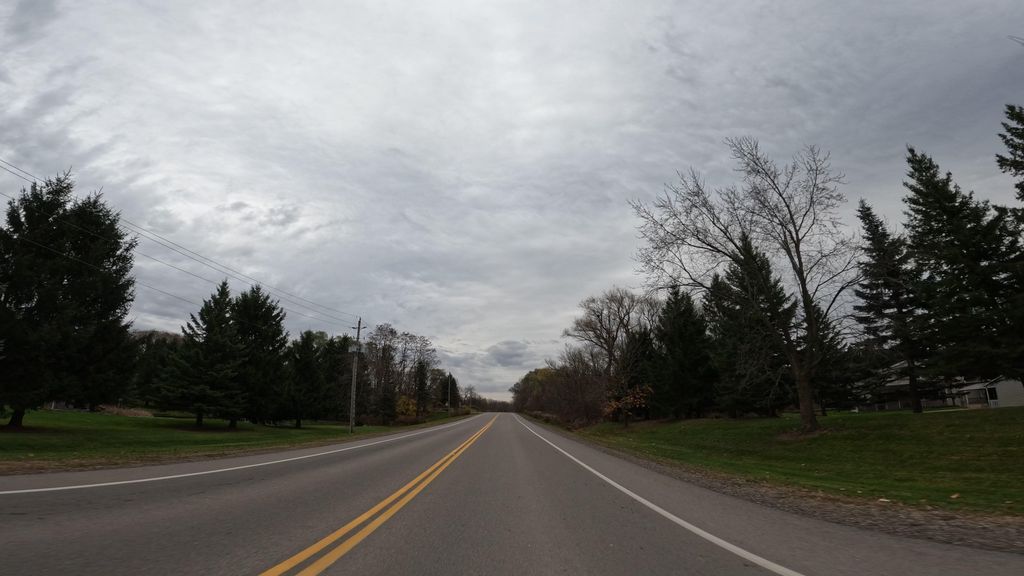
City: hamilton